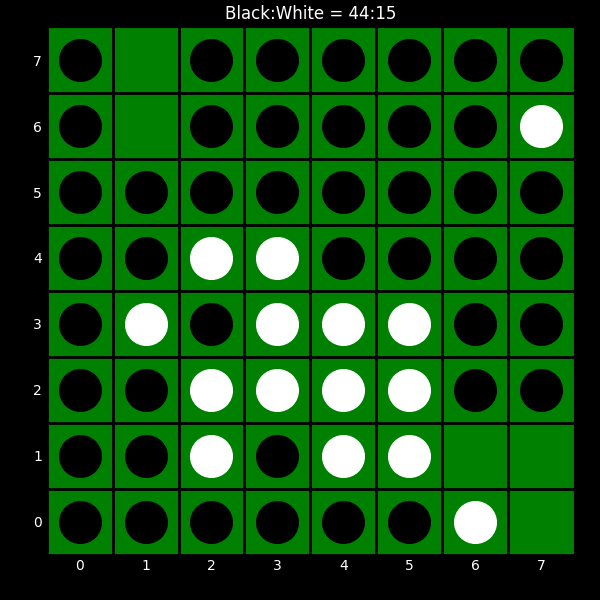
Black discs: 44
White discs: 15